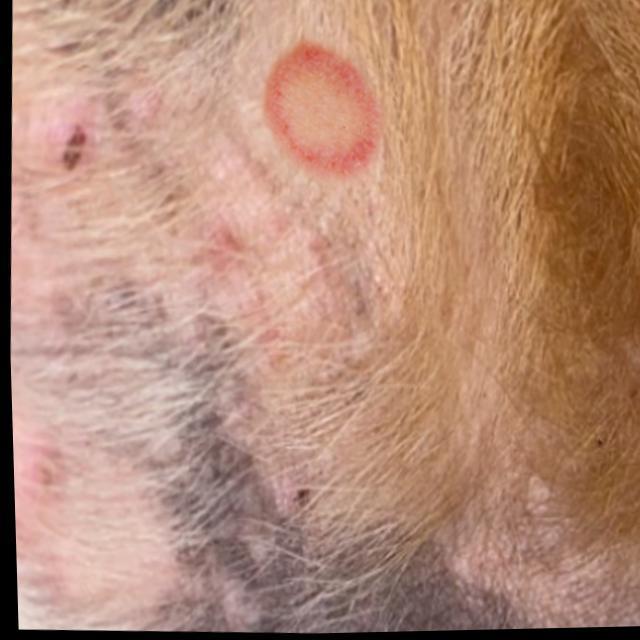
Canine ringworm (Dermatophytosis) — fungal infection caused by Microsporum or Trichophyton. Presents with circular alopecia, scaling, crusting, and broken hairs.